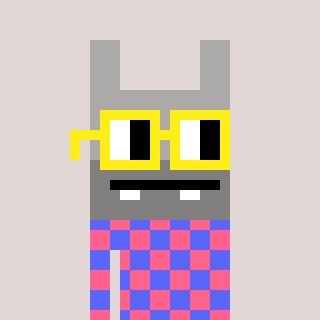
a pixel art character with square yellow glasses, a rabbit-shaped head and a purple-colored body on a warm background